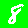
Digit: 8